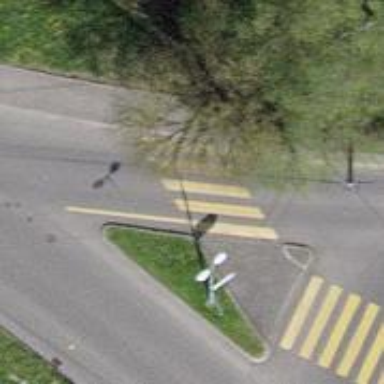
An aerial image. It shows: Asphalt sidewalk.